Field crop: maize
Growth stage: 2
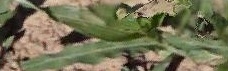
Species: maize